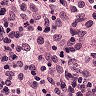
Metastatic tissue present: no